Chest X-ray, AP view. Patient: 12 years old, sex F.
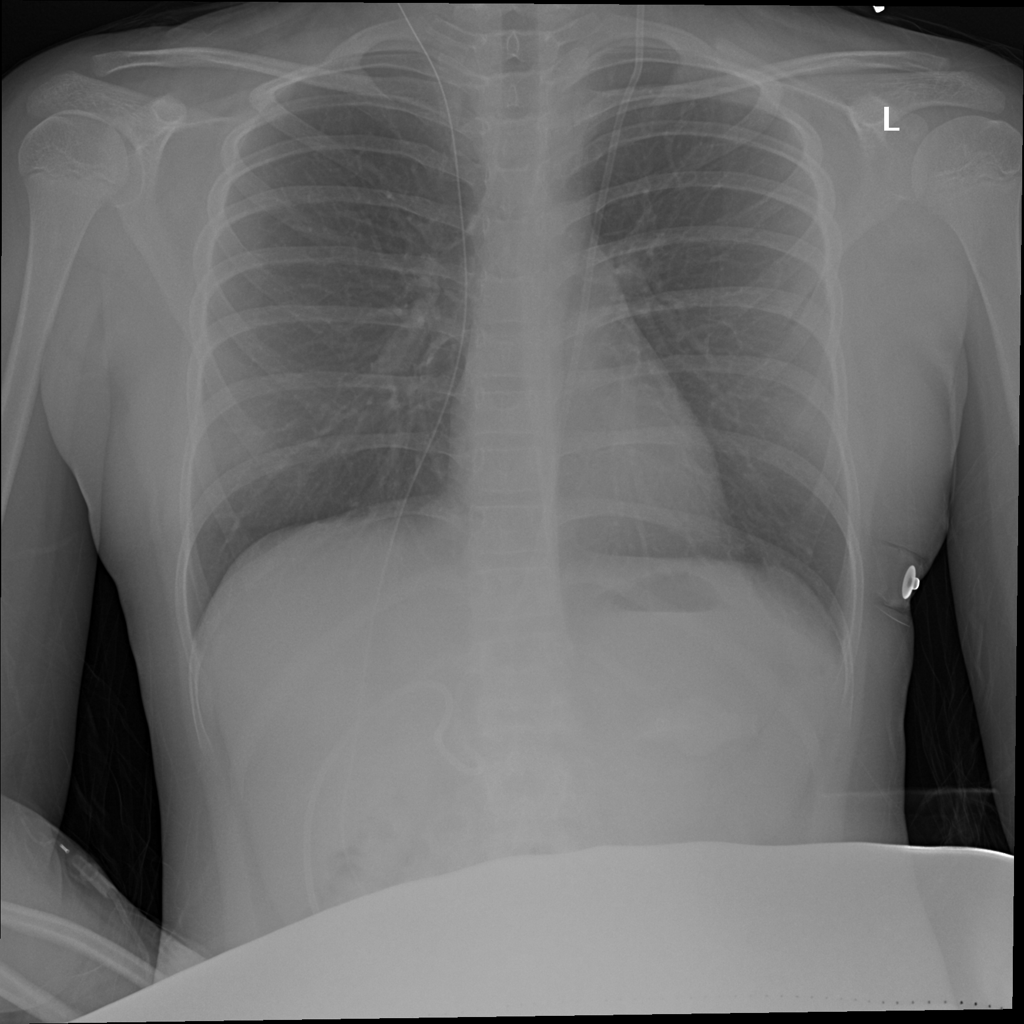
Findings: No Finding